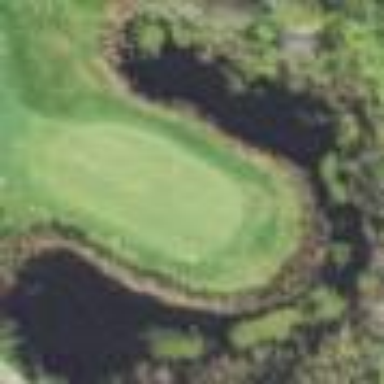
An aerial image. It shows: Scenic view of water hazard on golf course. The natural water feature adds beauty to the landscape.